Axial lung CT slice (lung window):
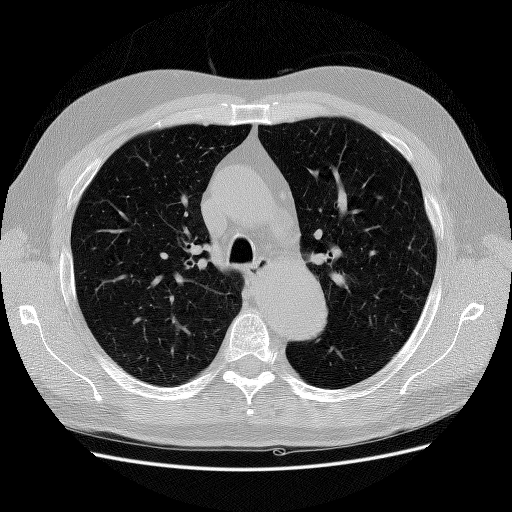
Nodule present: no